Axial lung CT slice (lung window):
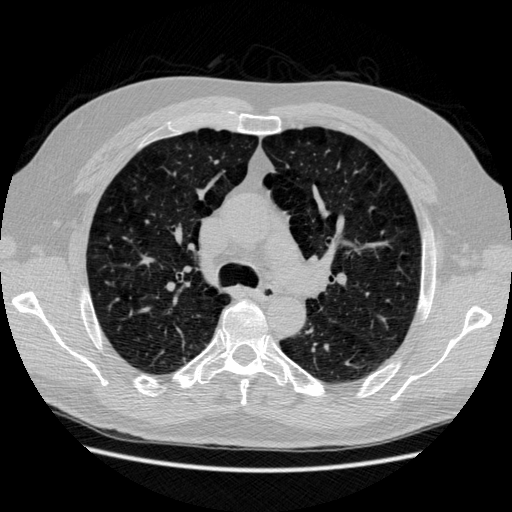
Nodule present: no